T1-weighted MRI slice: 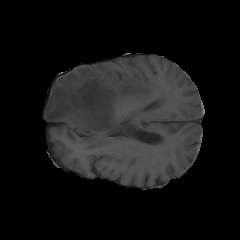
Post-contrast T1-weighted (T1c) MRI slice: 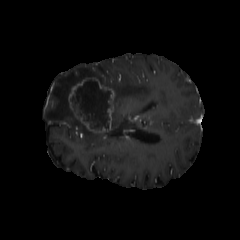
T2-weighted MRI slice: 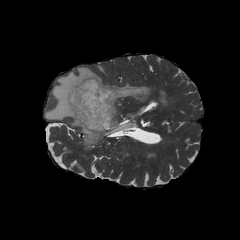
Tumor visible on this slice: yes